Question: One problem I am having with TinyMCE editor and Angular UI's light wrapper is that ng-model doesn't appear to do the 2-way binding that I would expect with the model data on the scope when changes are made in the editor. This problem only seems to happen when '<div>' or '<p>' is used.
The 2-way binding seems to work just fine when I use '<textarea>', but this is not what I want... I want an inline editor.
Here are my options:
'''
$scope.tinymceOptions = {
inline: true,
menubar: false,
statusbar: false,
toolbar: "bold italic | alignleft aligncenter alignright alignjustify | bullist numlist outdent indent | link | removeformat"
};
'''
In my case, if there is content in 'pageElement.text', it will actually get put into the TinyMCE editor just fine. , once TinyMCE does this, the text is deleted from 'pageElement.text' altogether, and the 'ng-model' binding that it has to 'pageElement.text' is no longer being respected:
'''
<div class="pageParagraph">
<div class="contenteditable"
ui-tinymce="tinymceOptions"
ng-model="pageElement.text"></div>
<p>{{pageElement}}</p>
</div>
'''
Here's a screenshot:

How can I get 2-way binding to occur when TinyMCE is in inline mode?
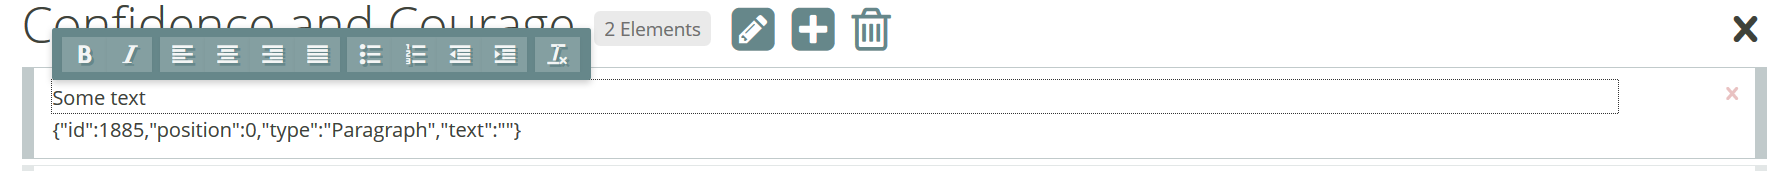
Answer: After an hour or so of mucking around, I figured that changing 'updateView' in tinymce.js from the Angular UI extension fixes the issue:
'''
updateView = function () {
if(elm.prop("tagName").toLowerCase() === 'textarea') {
ngModel.$setViewValue(elm.val());
} else {
ngModel.$setViewValue(elm.html());
}
if (!scope.$$phase) {
scope.$apply();
}
};
'''
It's probably not perfect, but it will work for p, div and textarea. This solution also avoids non-obvious code that looks strange.